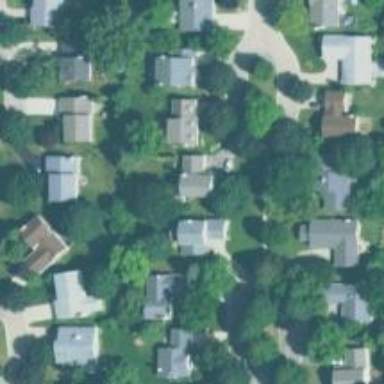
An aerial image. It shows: Neighborhood.